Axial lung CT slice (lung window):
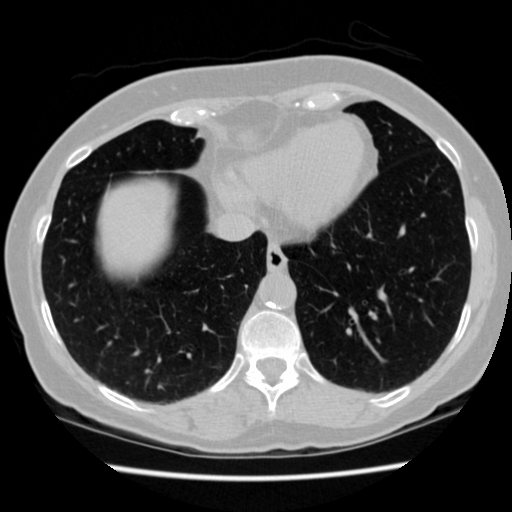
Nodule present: no